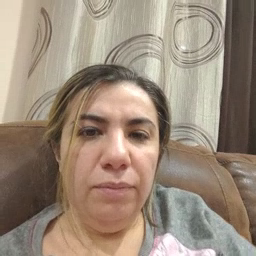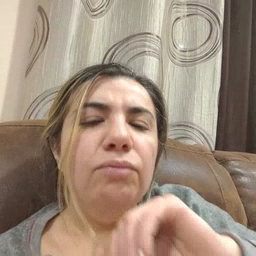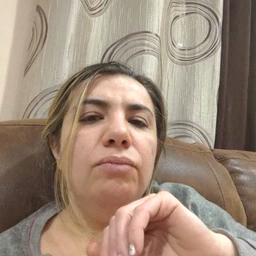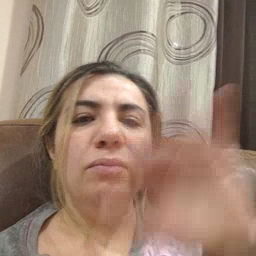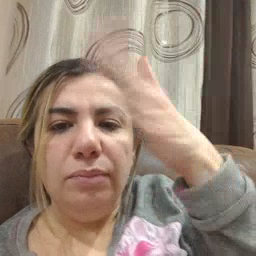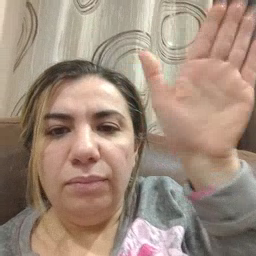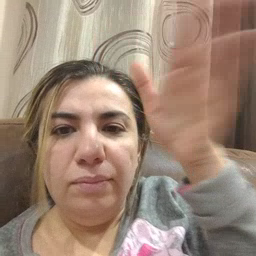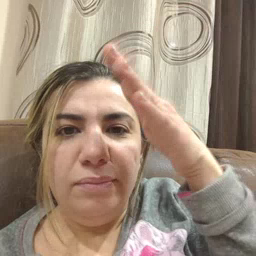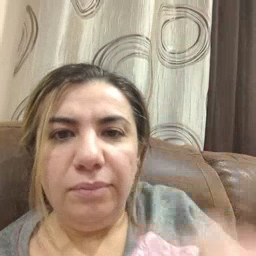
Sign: flag